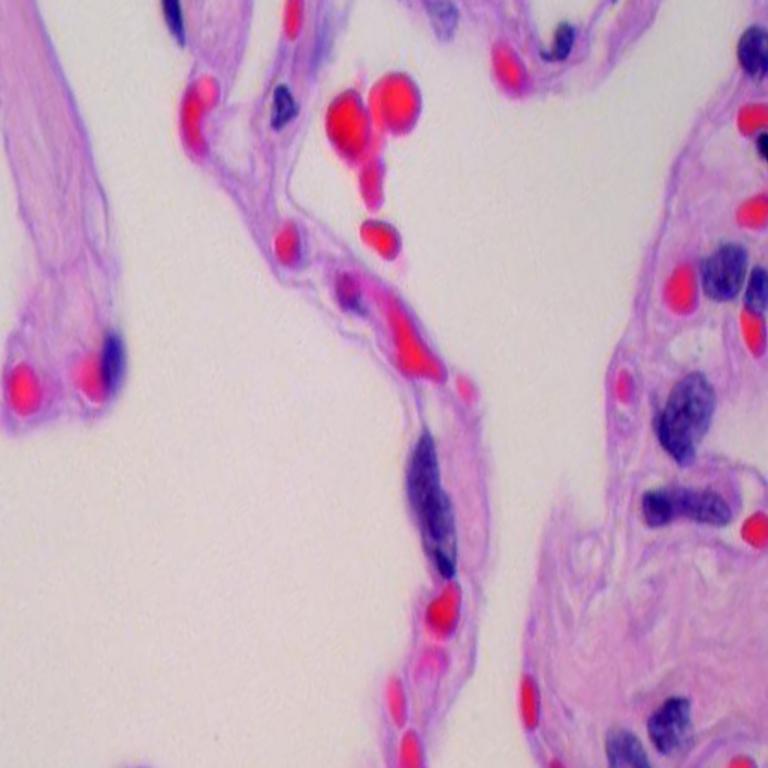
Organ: lung
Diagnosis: benign